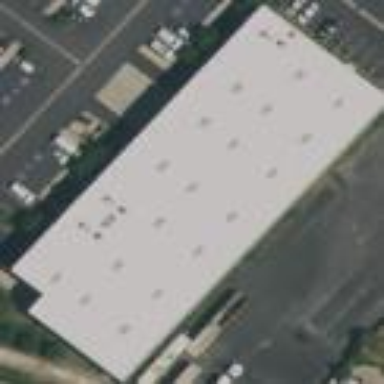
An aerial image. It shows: Warehouse.